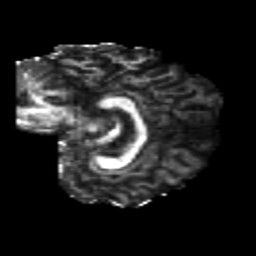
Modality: FA
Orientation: sagittal
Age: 26
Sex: female
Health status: healthy
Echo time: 0.074 s